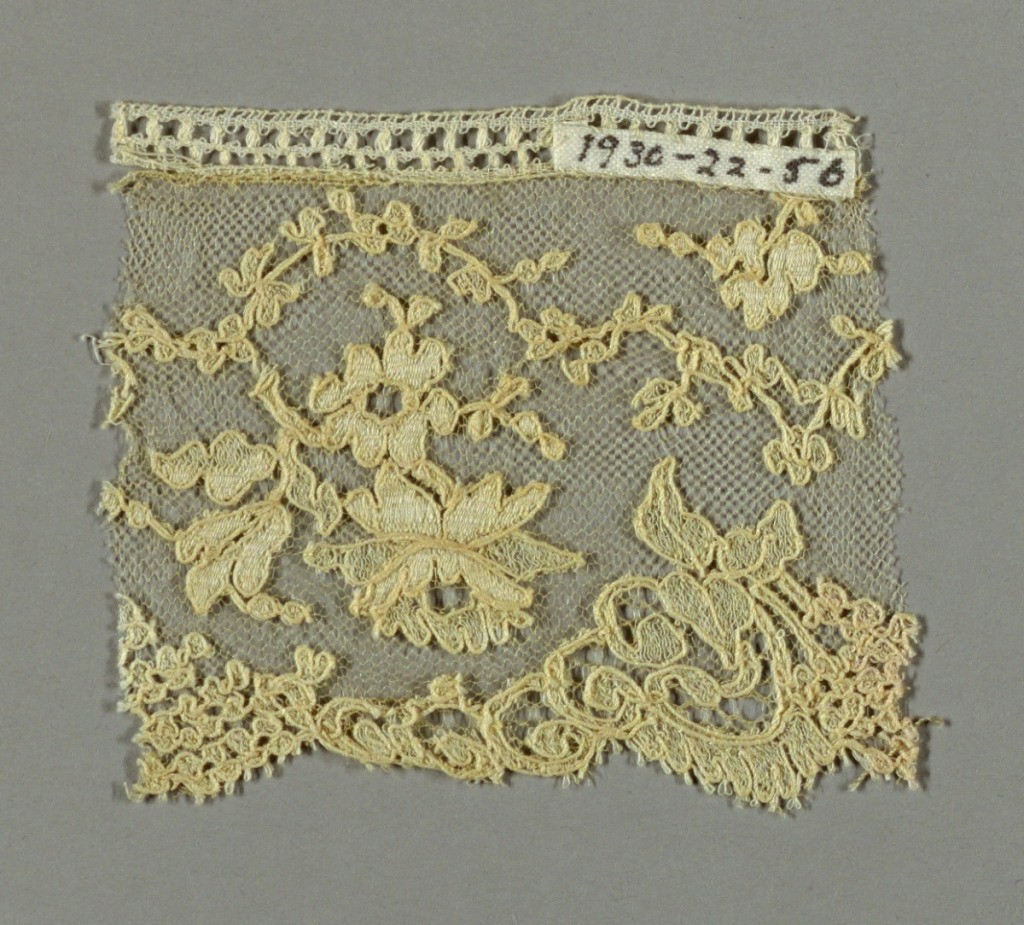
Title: Fragment
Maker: A .G. Jennings & Sons, American
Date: ca. 1884
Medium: silk Technique: machine made lace
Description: Net ground with a floral pattern.